Field crop: tomato
Growth stage: 1
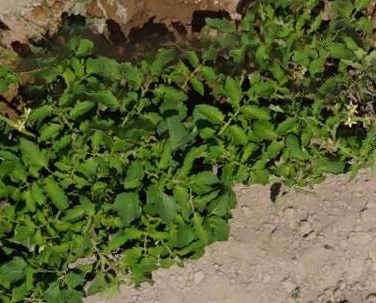
Species: tomato